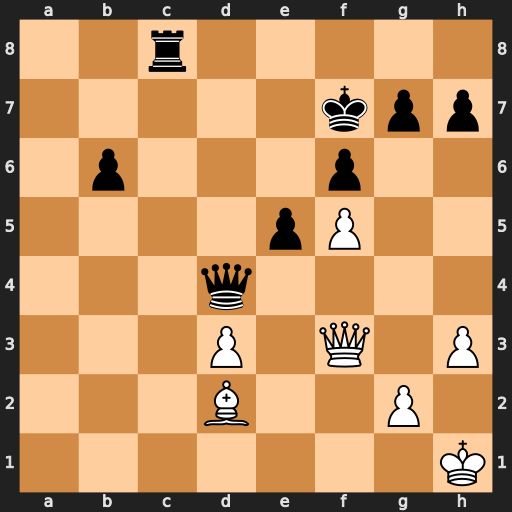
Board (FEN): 2r5/5kpp/1p3p2/4pP2/3q4/3P1Q1P/3B2P1/7K
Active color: w
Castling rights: -
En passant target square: -
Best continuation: Qb7+ Kg8 Qxc8+